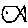
Label: fish